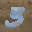
Label: 3